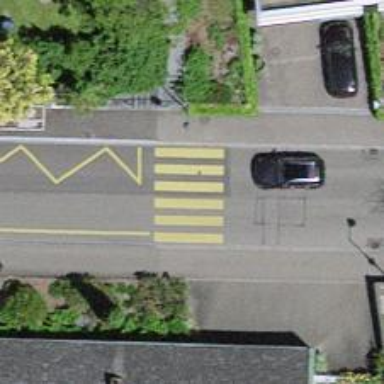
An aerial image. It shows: Uncontrolled zebra crossing on the road.